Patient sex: M
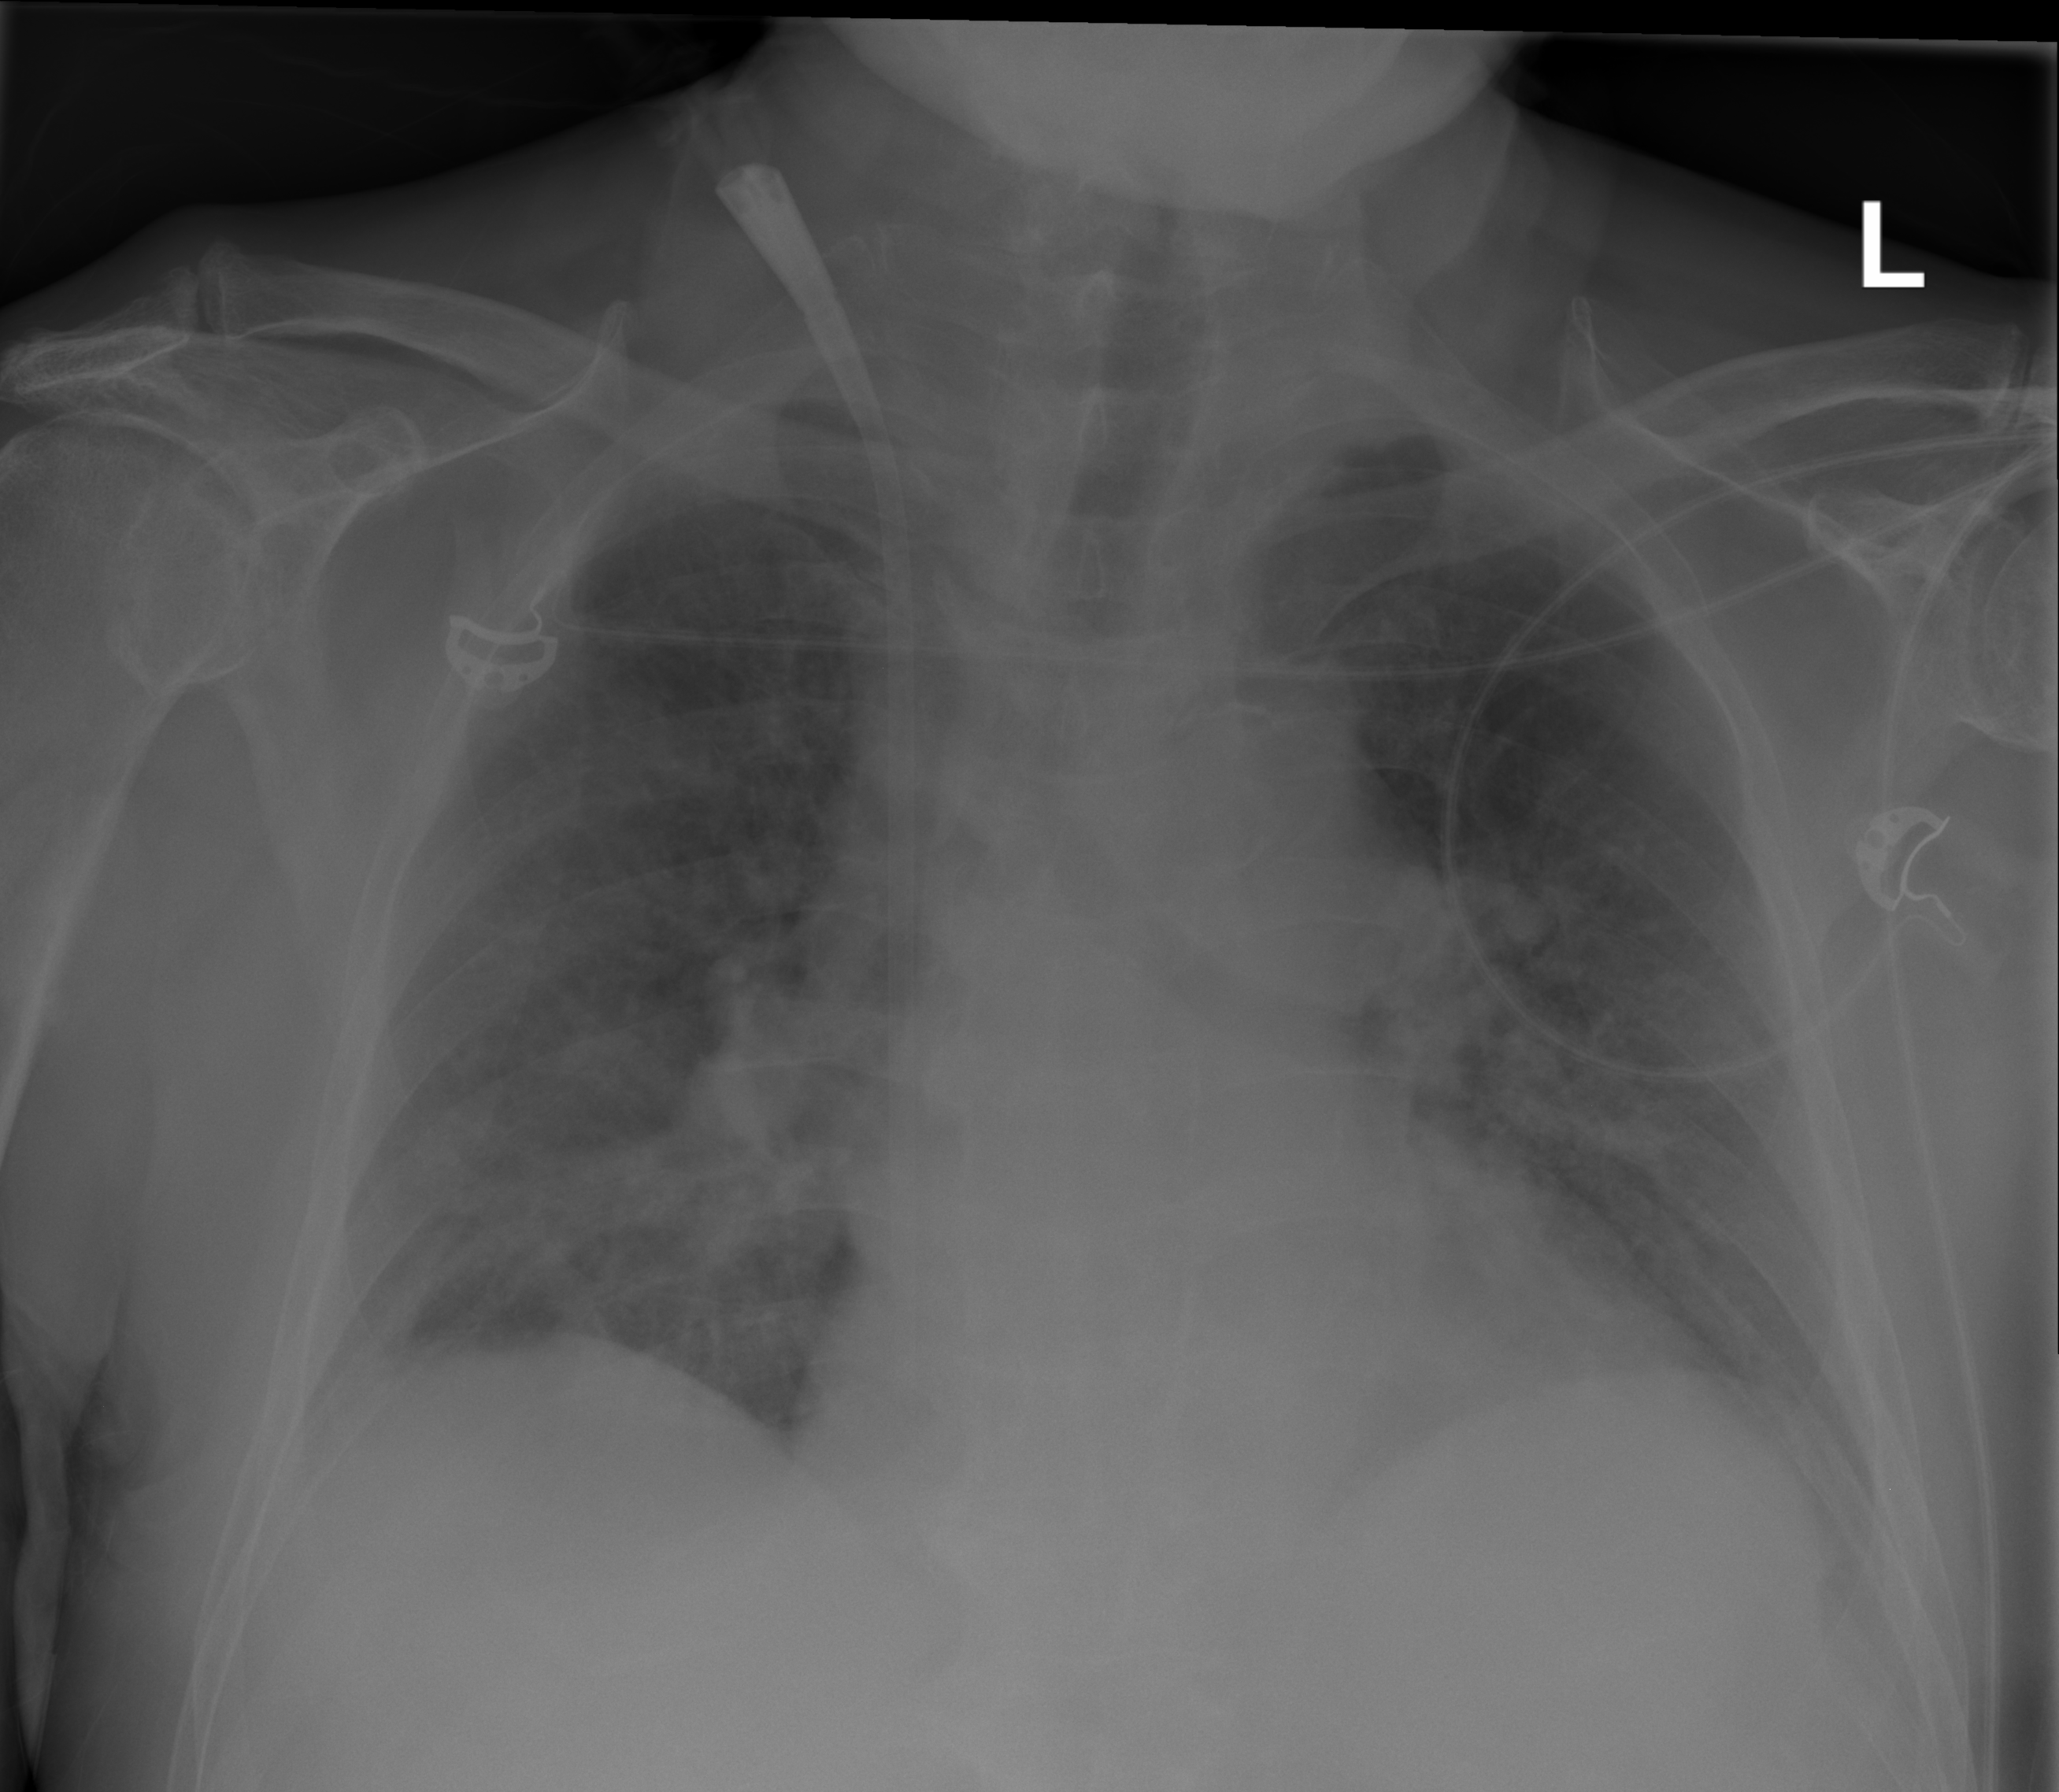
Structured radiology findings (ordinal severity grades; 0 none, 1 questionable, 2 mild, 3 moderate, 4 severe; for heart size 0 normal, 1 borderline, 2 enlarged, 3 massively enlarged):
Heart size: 2
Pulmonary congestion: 2
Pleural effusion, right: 2
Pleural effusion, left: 0
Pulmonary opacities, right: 3
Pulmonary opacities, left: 3
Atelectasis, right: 2
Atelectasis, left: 2